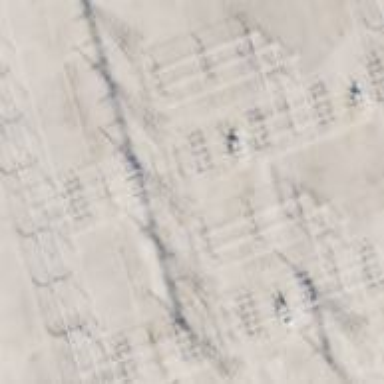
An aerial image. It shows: Switch used for power control.